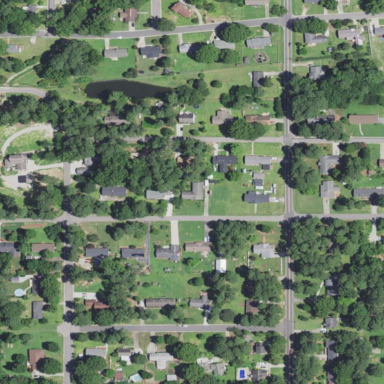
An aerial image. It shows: Residential area within neighborhood.